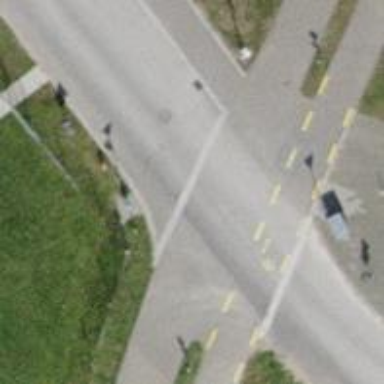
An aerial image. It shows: Unmarked crossing with traffic calming table.